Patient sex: F
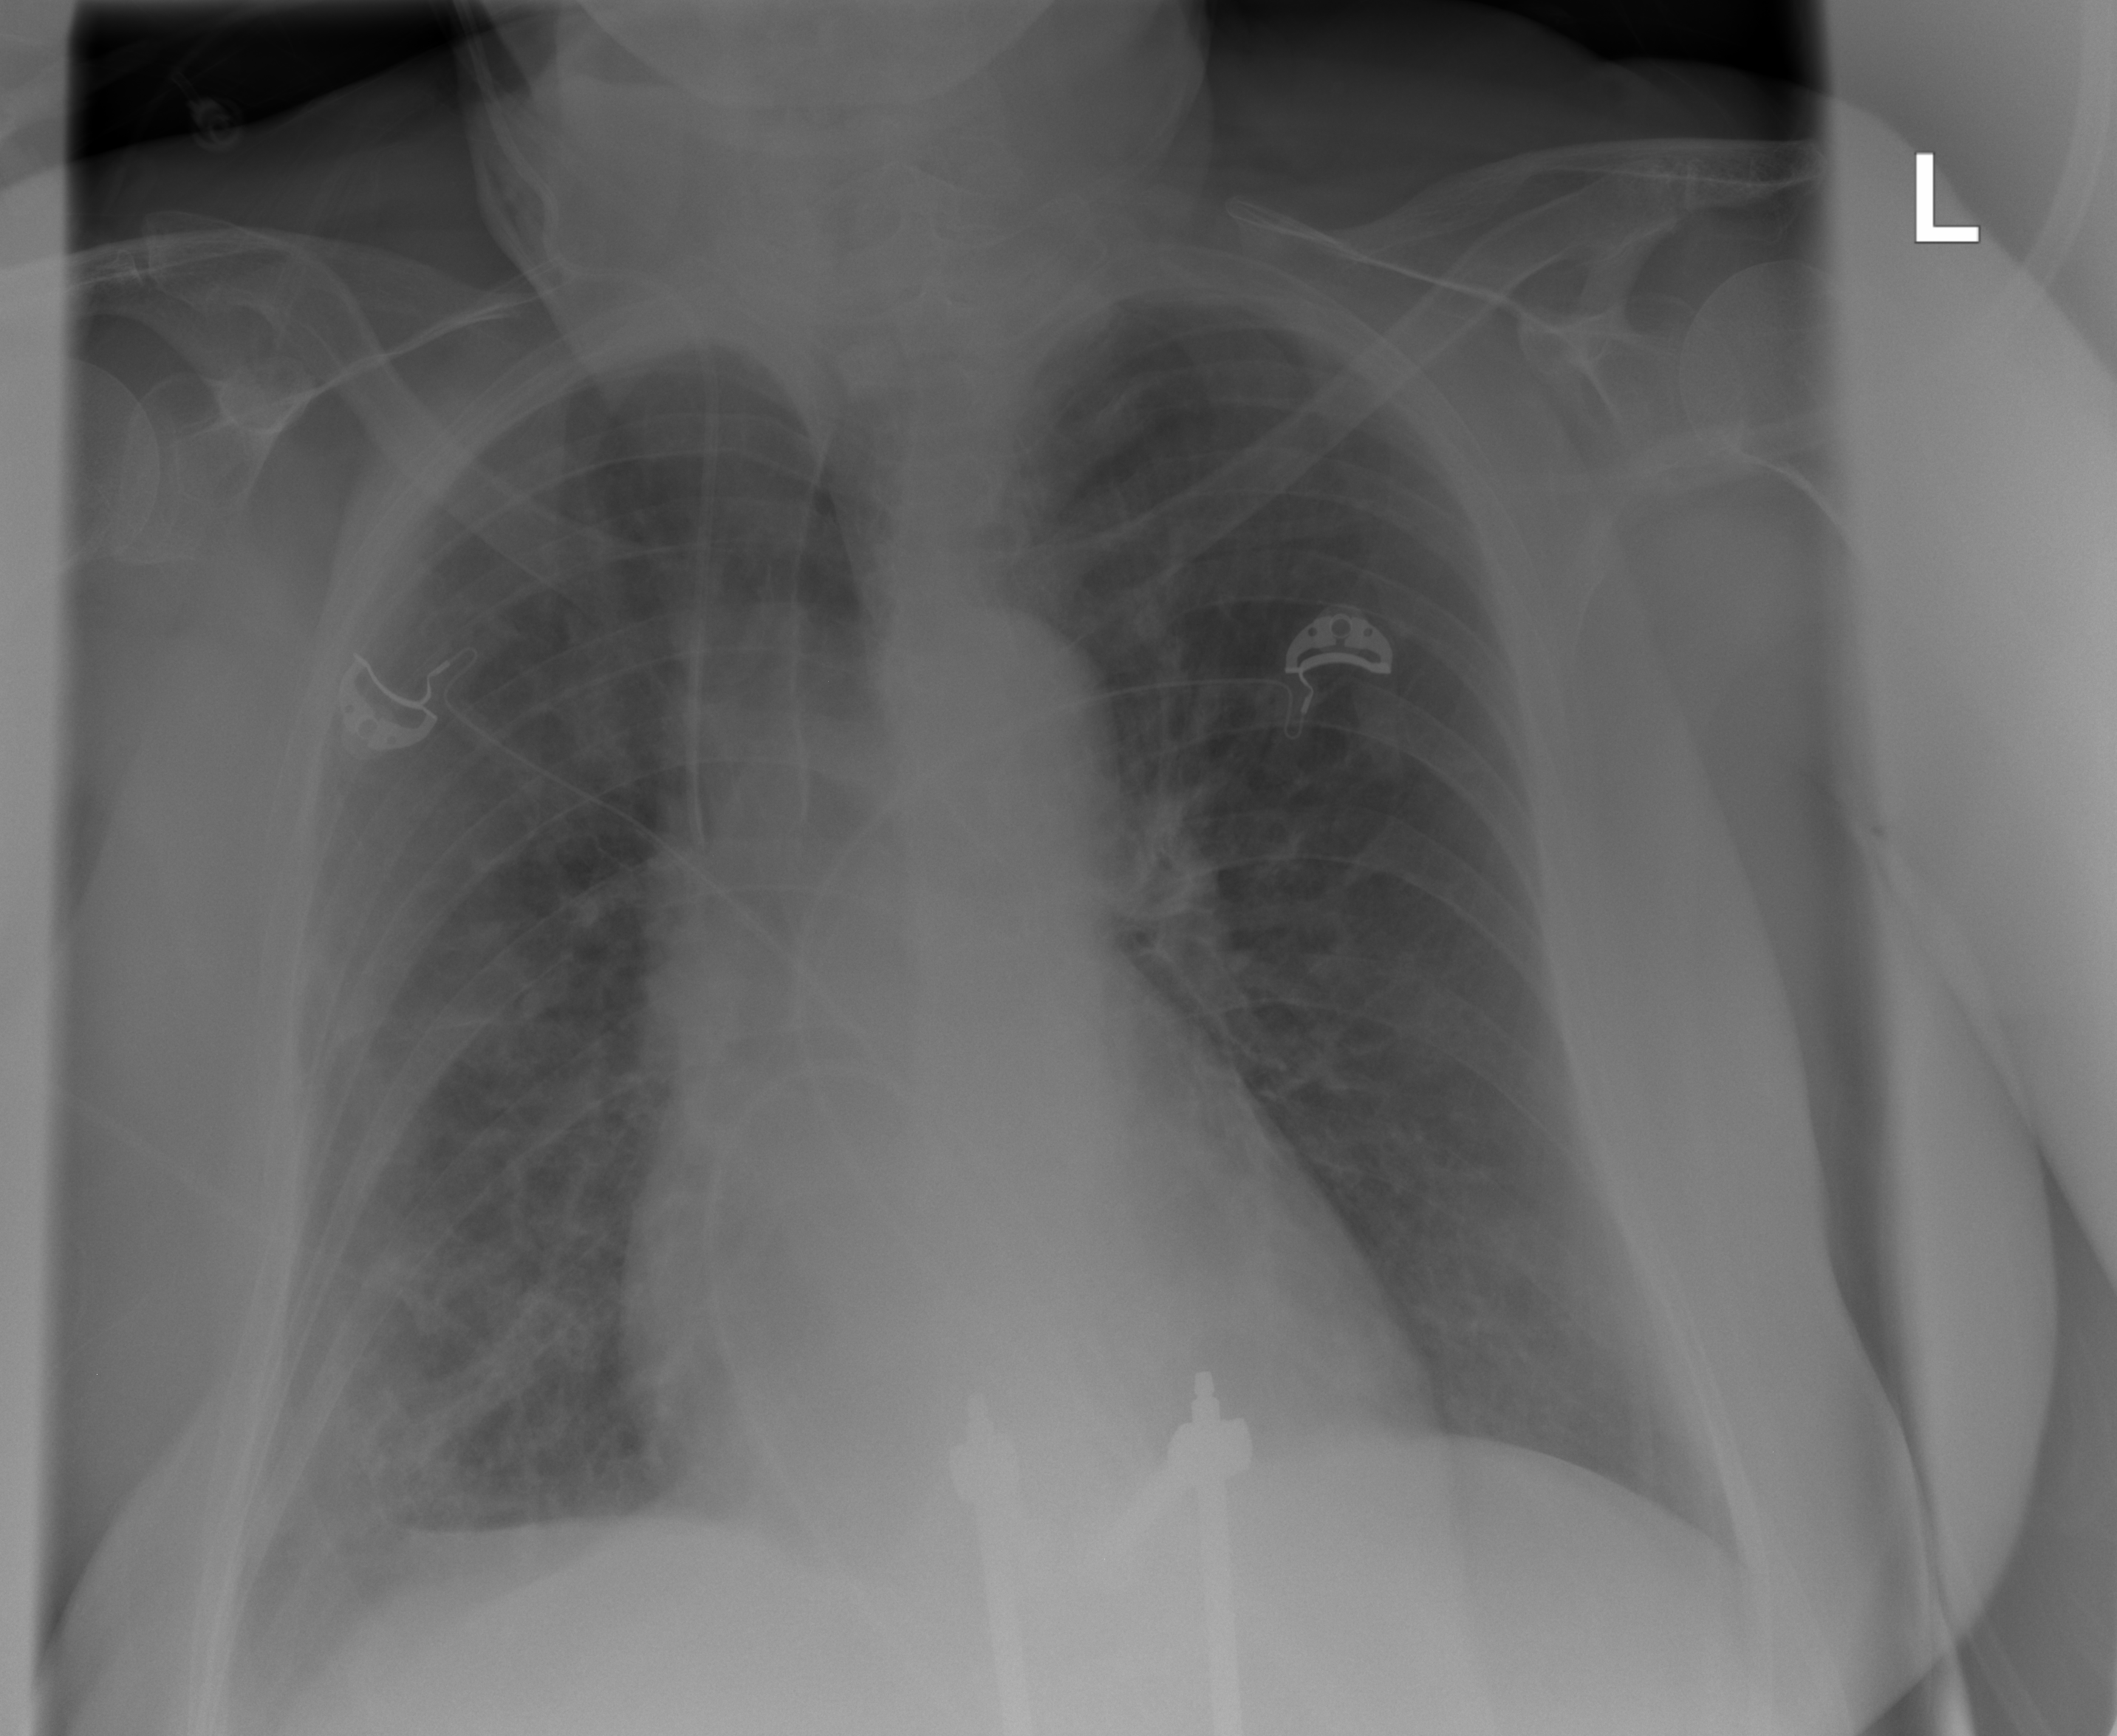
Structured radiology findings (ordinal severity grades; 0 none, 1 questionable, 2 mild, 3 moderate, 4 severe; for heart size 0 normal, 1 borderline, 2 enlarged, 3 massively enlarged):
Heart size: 0
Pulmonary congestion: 1
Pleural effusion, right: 2
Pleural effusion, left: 0
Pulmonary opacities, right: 2
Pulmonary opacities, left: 0
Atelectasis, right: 1
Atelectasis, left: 0